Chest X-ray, AP view. Patient: 75 years old, sex F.
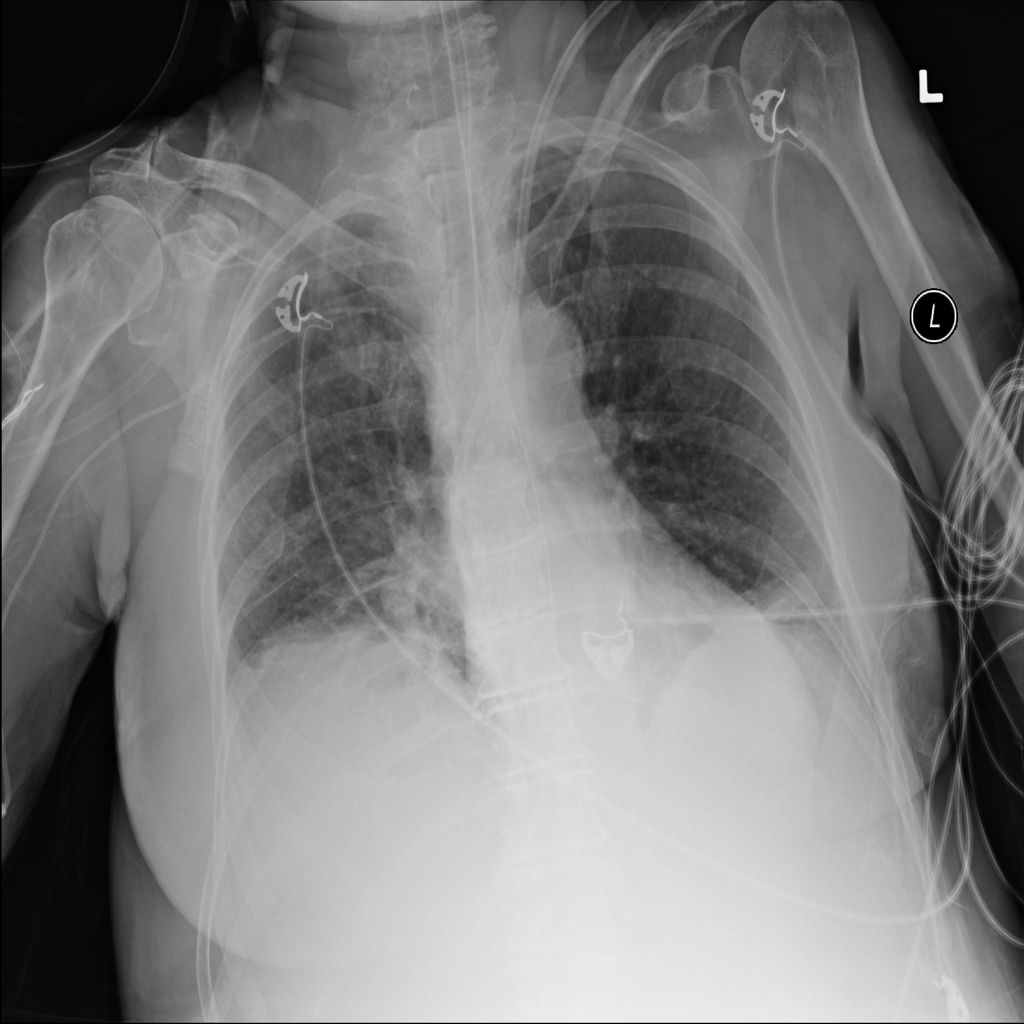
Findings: Atelectasis, Effusion